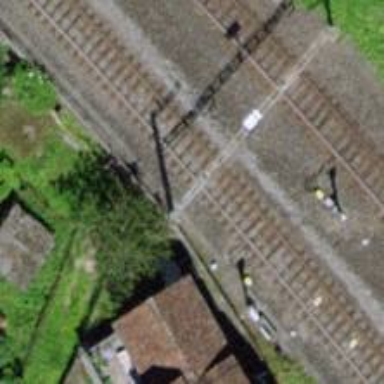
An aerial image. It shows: Single-track railway with electrified contact lines.